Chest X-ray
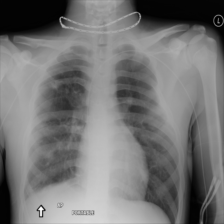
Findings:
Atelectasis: negative
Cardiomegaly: negative
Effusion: negative
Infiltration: negative
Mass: negative
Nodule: negative
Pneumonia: negative
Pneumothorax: negative
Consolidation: negative
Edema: negative
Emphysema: negative
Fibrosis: negative
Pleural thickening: negative
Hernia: negative